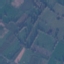
Land use / land cover class: Pasture